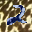
Label: 2